Question: I am having this strange behavior when performing a method which the if statement where both values are true but it fails to go over the if statement.
Here is the code and how it looks like. On top right where it is circled red is the value of className.
If anyone has an idea why this is occurring or might have a better way of doing it please respond or guide me to a better coding logic to that I am already using.
On debug className = "rwb"
'''
public void ClassReturn(){
String tempName = getIntent().getExtras().getString("CLASS_NAME");
if(tempName == null){
Log.i("Intent Delivery", "Intent deliver has failed.");
}else{
String className = tempName; // This is return back to the correct class your in
if(className == "rwb"){
Intent intent = new Intent(BasicOption.this, ReadWholeBook.class);
startActivity(intent);
}
}
}
'''

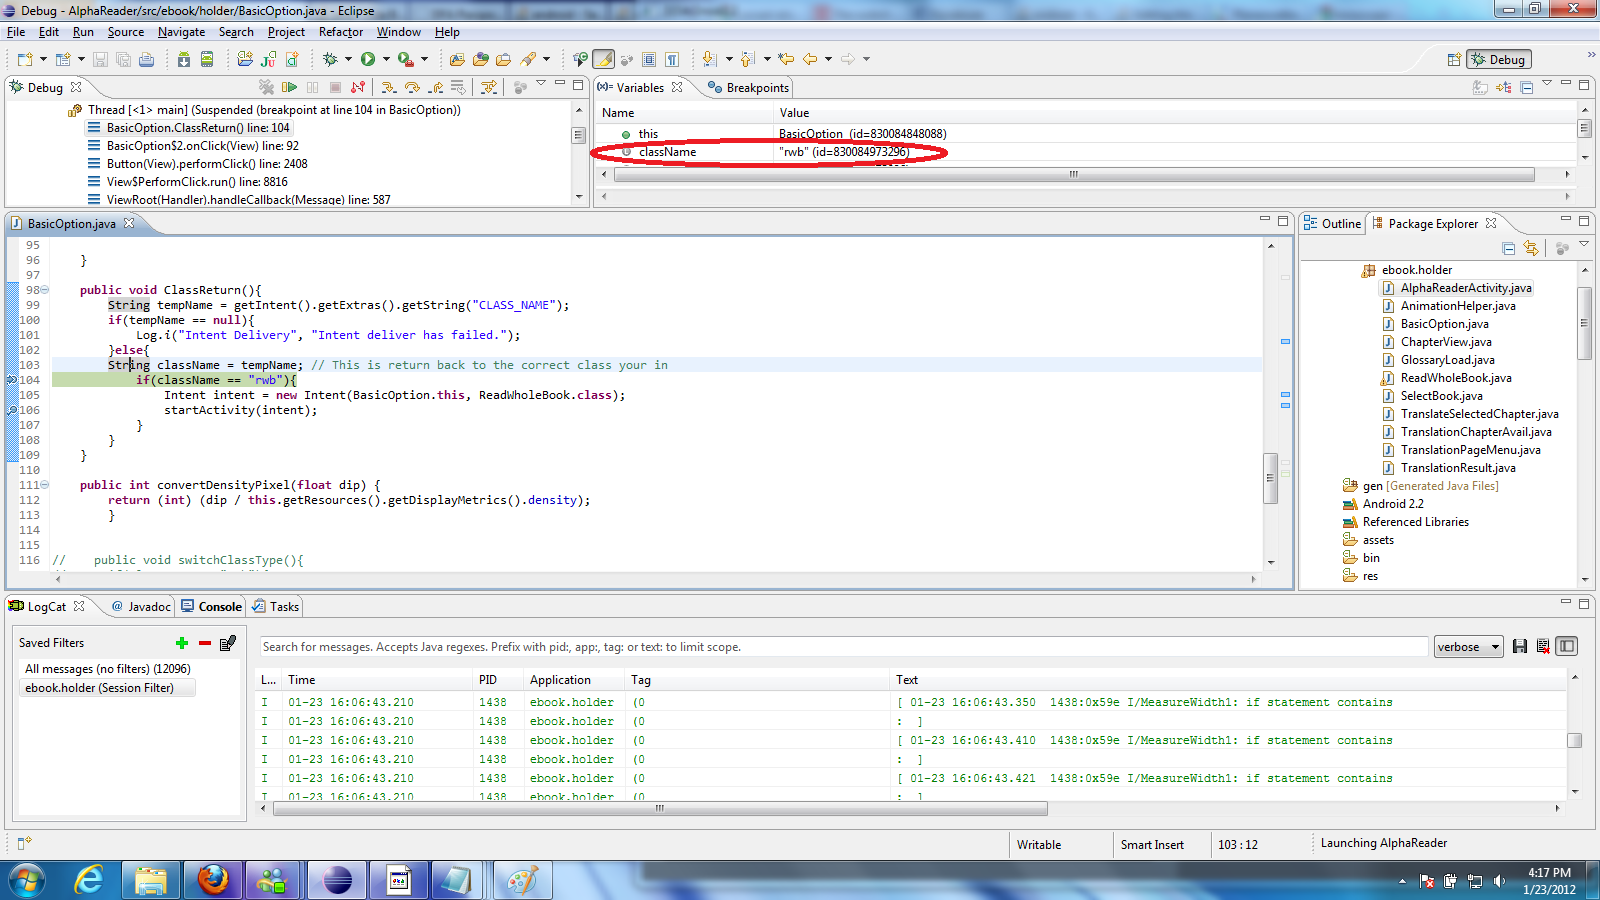
Answer: Use .equals() to check if two objects are logically equal, use == the check if they are the same object.
Strings in java can be more complicated because of interning but basically you want to use the .equals() or .equalsIgnoreCase() to check the contents of the two strings are the same.